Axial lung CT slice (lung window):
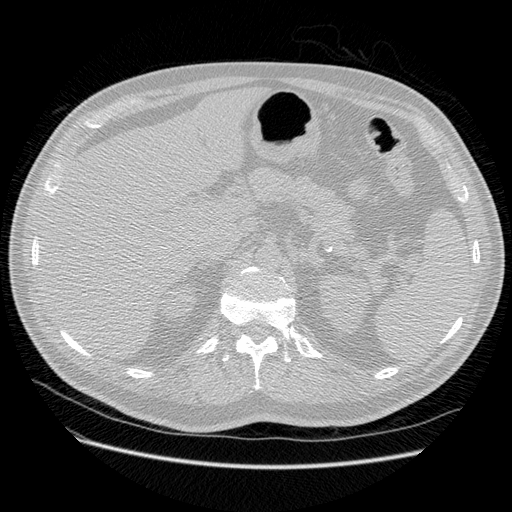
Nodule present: no